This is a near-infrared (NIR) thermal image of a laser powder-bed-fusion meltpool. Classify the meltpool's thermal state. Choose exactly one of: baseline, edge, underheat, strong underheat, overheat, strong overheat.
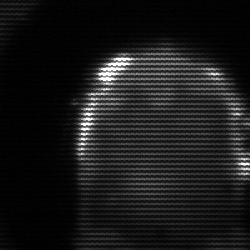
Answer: baseline